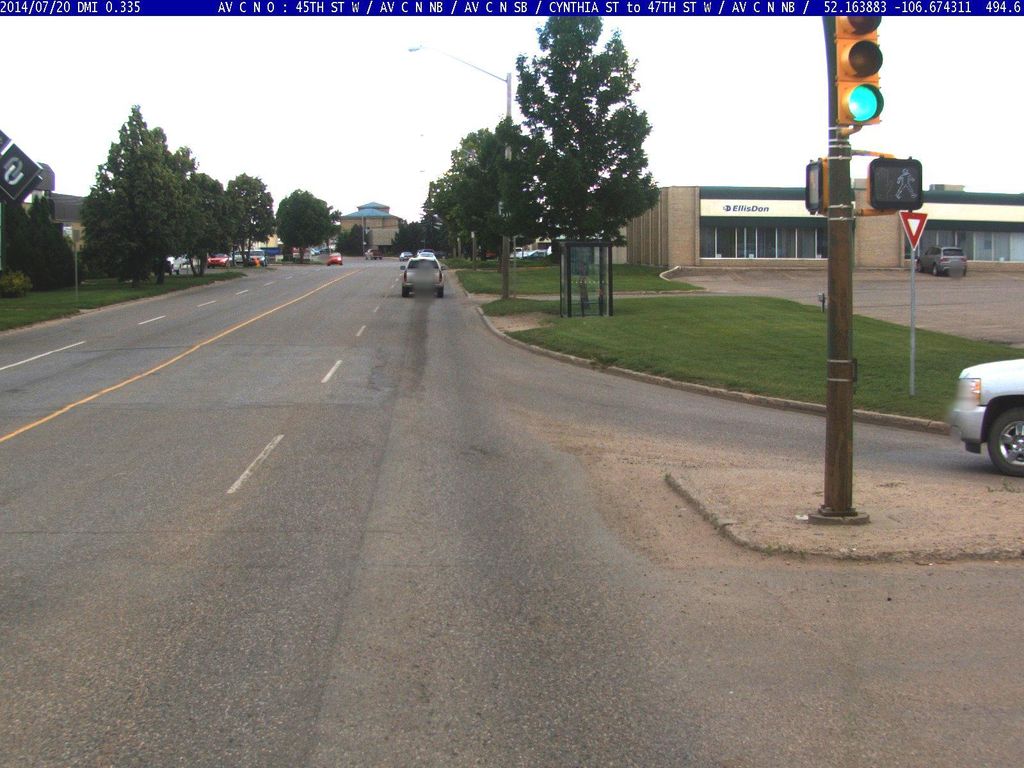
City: saskatoon